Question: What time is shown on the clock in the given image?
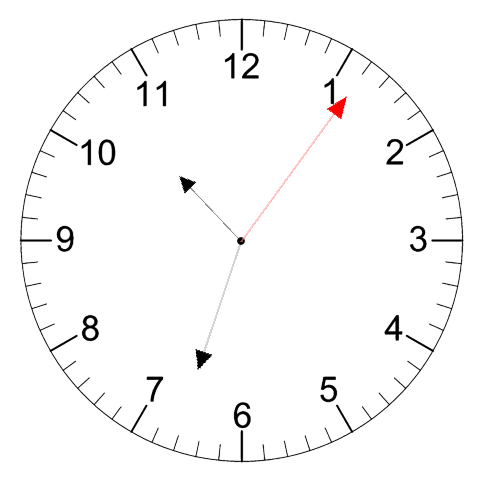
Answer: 10:33:06